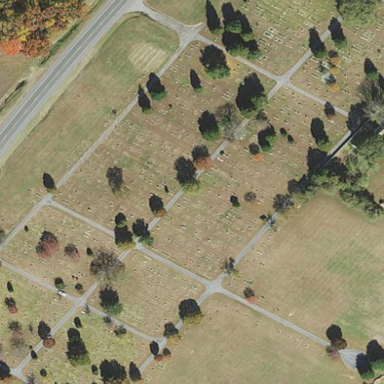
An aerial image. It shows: Cemetery.